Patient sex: F
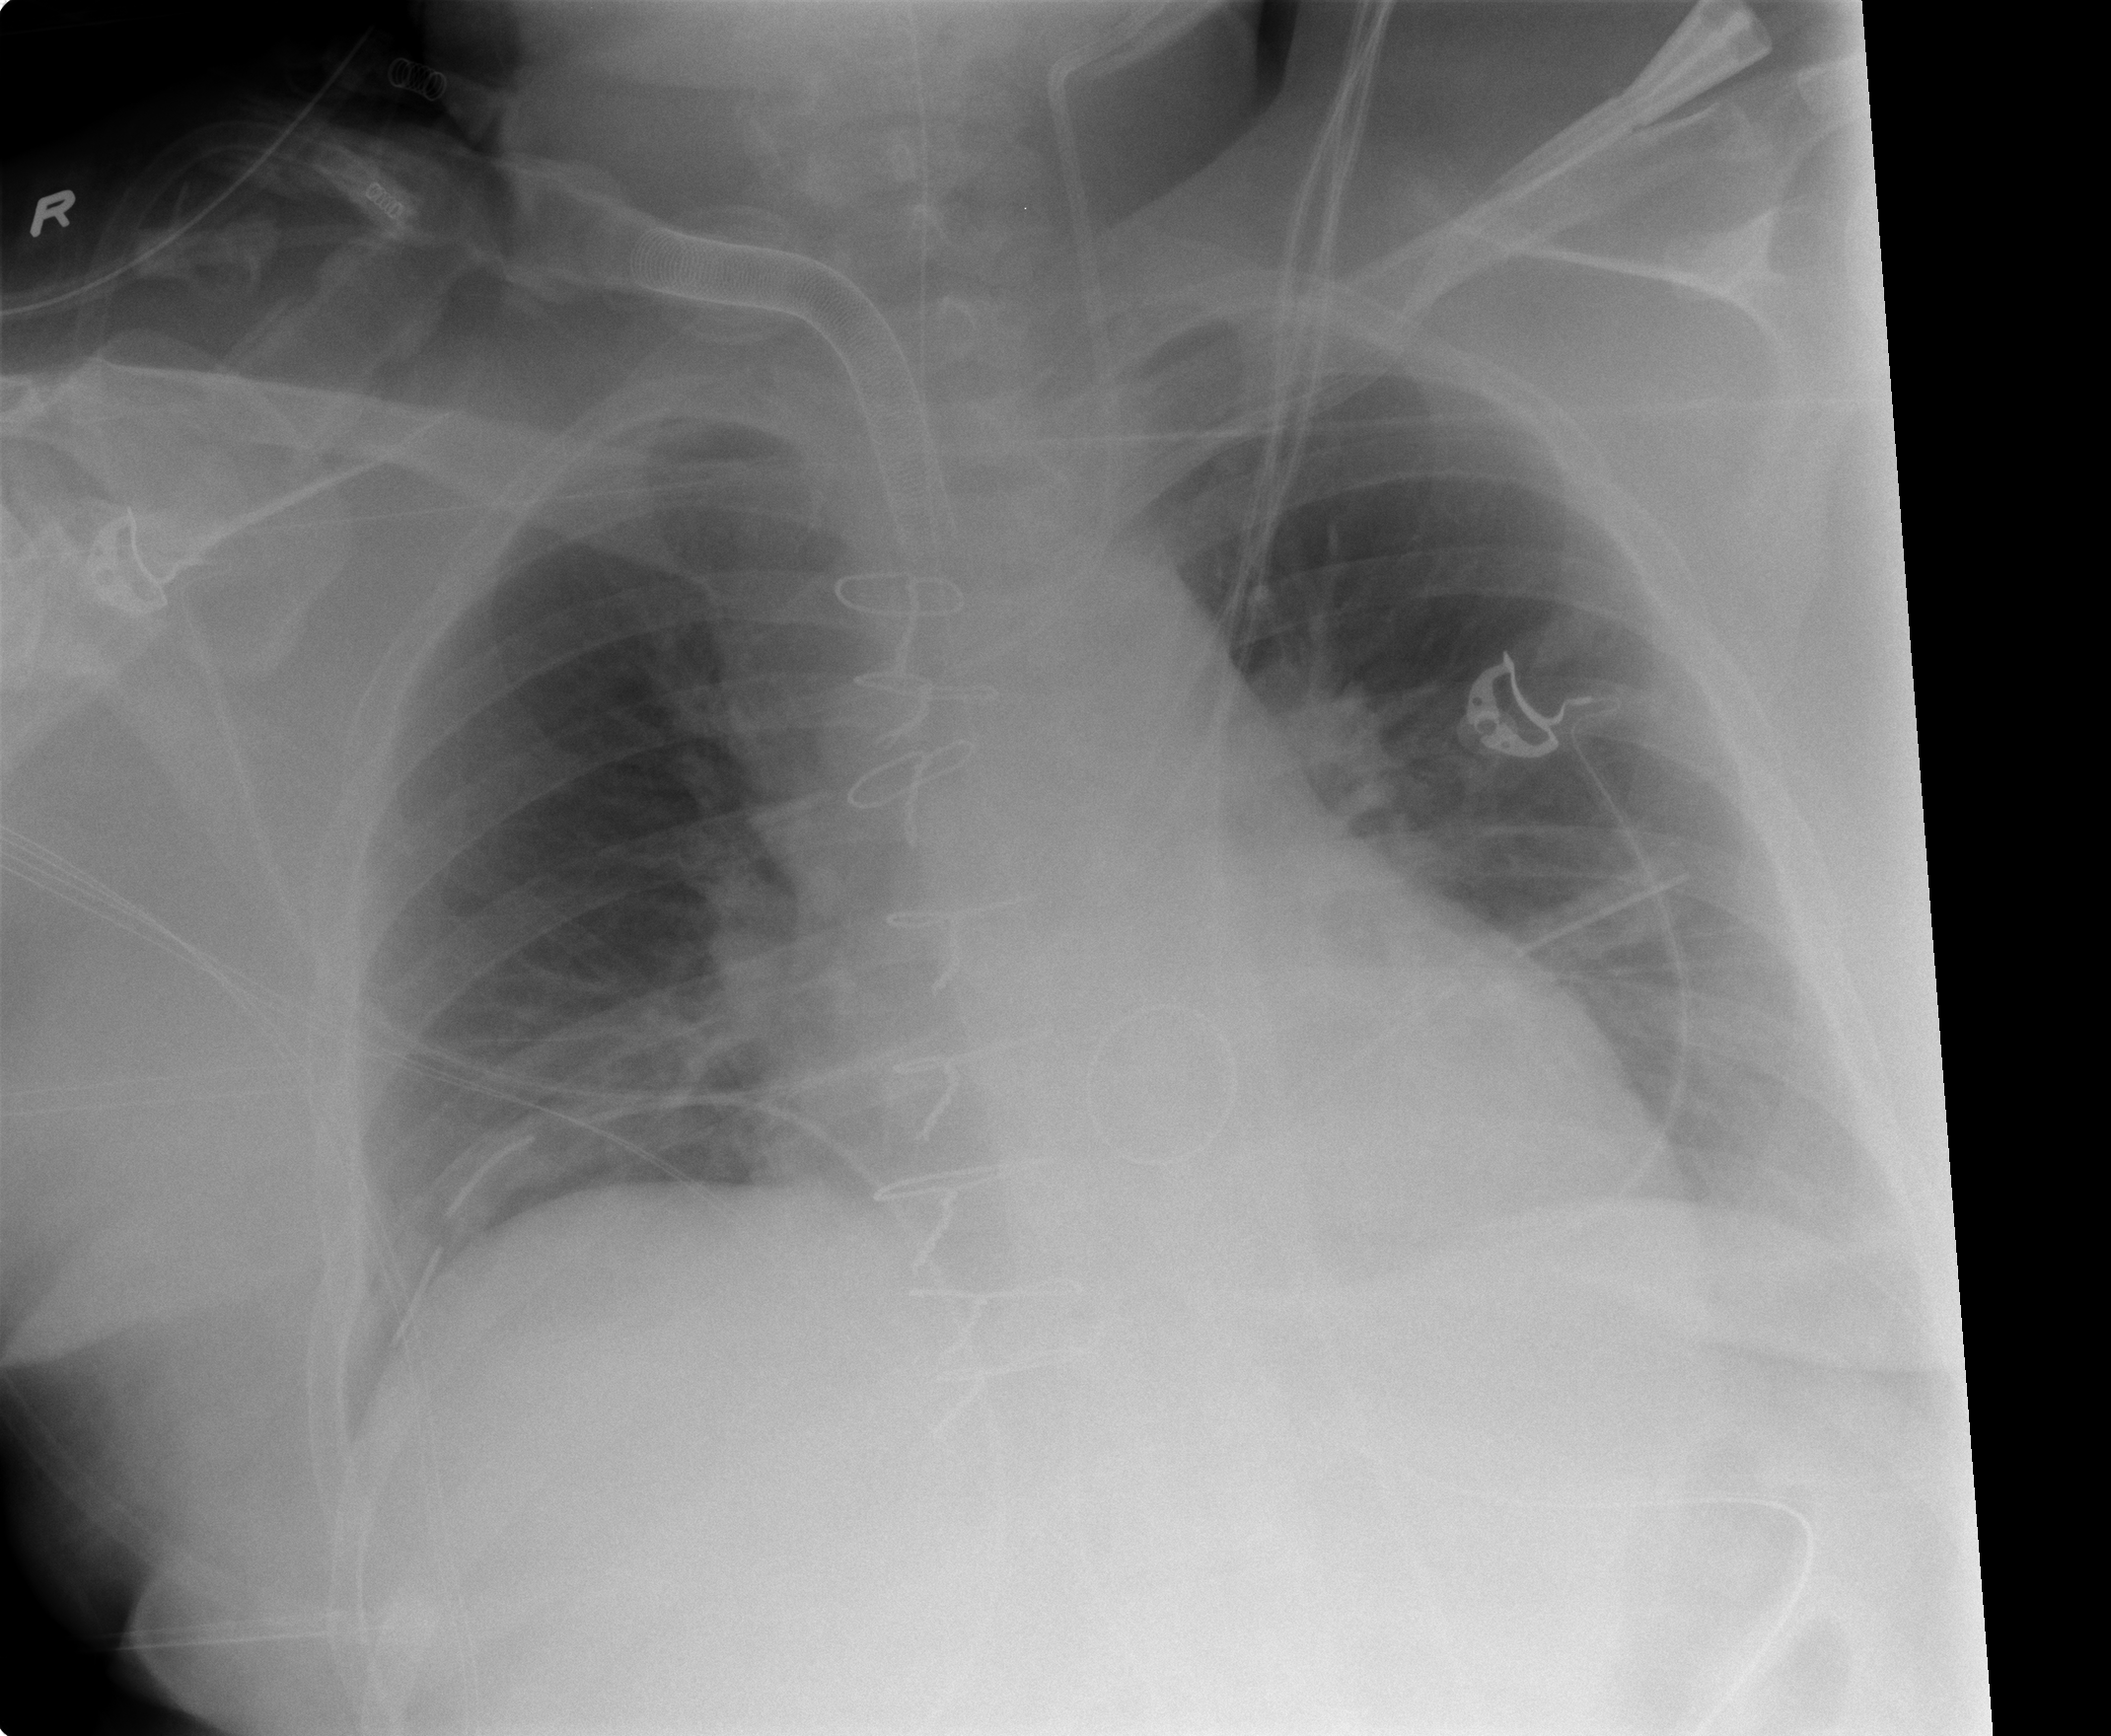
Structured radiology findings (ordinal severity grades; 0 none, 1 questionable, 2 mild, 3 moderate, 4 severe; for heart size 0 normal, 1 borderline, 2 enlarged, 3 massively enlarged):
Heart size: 2
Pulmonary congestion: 0
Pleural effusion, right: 0
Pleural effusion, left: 1
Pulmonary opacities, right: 0
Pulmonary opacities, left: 0
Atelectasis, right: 2
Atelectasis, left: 1